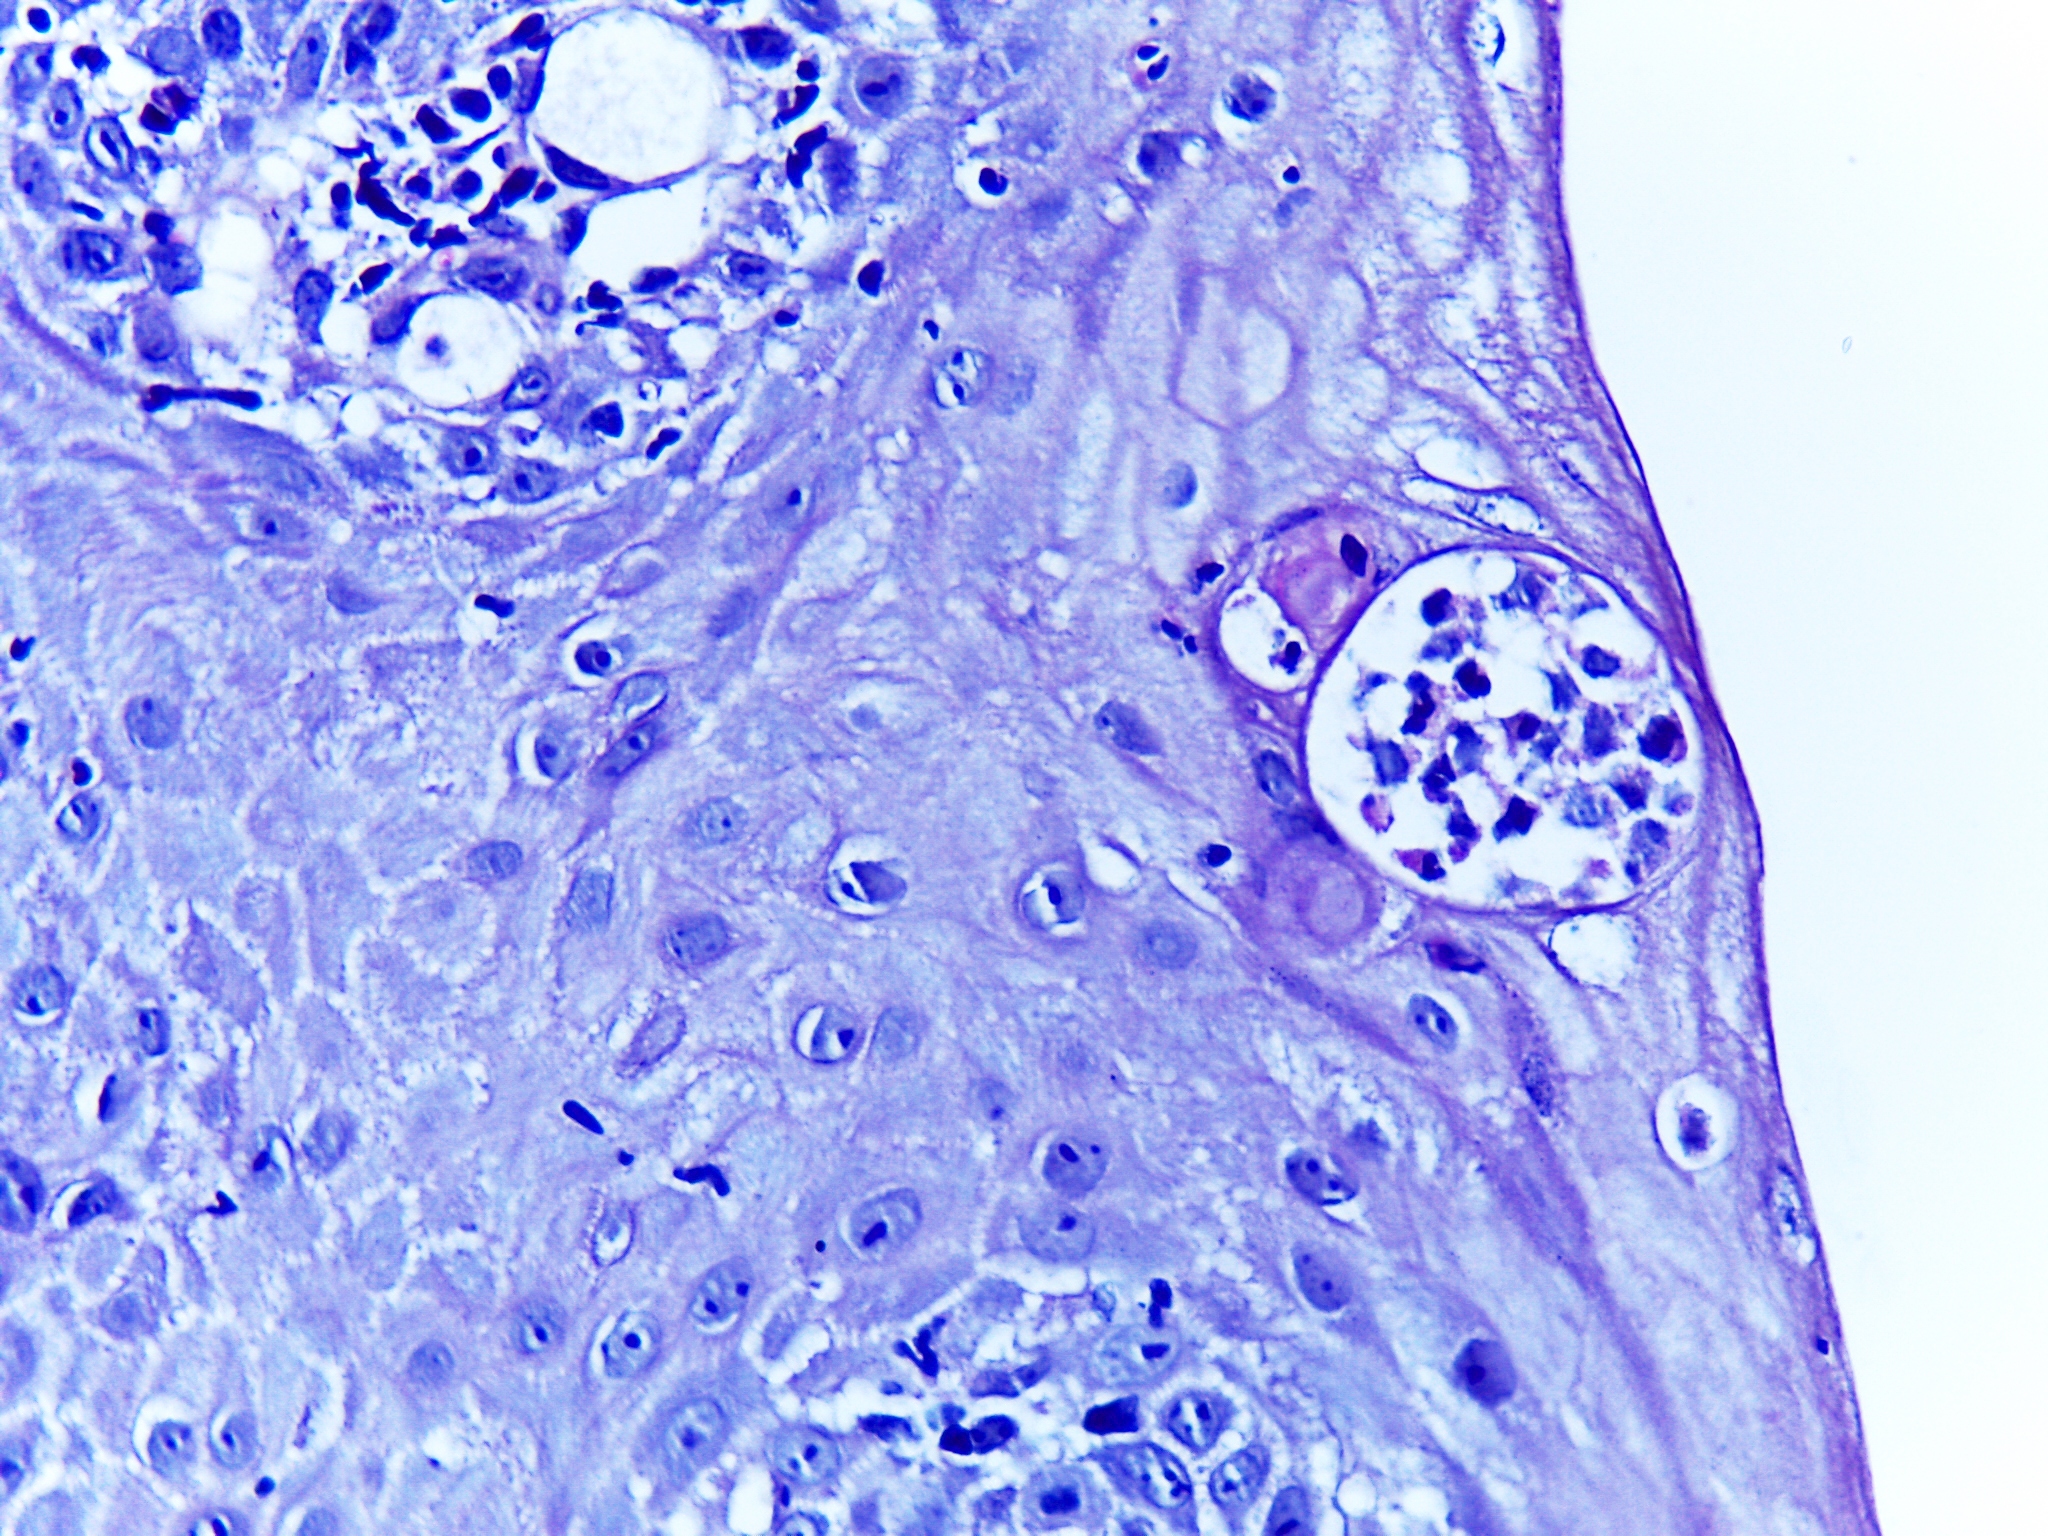
Diagnosis: OSCC